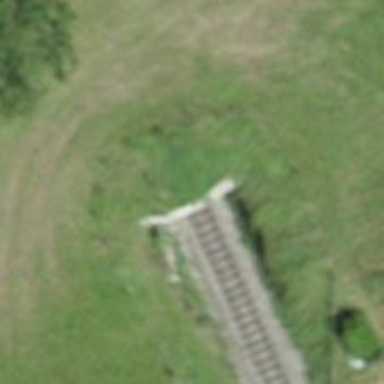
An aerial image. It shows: Narrow-gauge railway tunnel with electrified tracks using contact line.